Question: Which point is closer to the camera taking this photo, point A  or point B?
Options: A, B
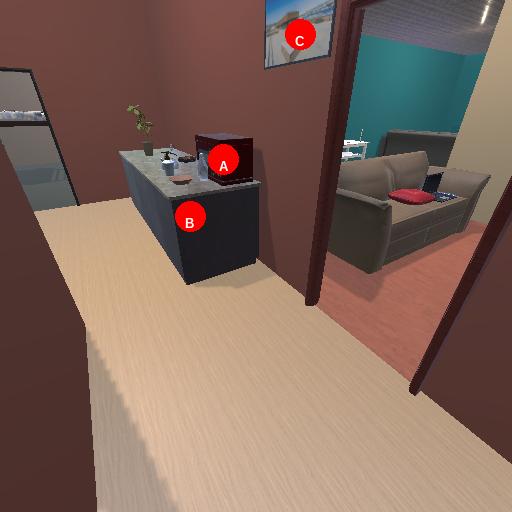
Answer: A